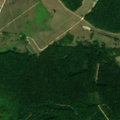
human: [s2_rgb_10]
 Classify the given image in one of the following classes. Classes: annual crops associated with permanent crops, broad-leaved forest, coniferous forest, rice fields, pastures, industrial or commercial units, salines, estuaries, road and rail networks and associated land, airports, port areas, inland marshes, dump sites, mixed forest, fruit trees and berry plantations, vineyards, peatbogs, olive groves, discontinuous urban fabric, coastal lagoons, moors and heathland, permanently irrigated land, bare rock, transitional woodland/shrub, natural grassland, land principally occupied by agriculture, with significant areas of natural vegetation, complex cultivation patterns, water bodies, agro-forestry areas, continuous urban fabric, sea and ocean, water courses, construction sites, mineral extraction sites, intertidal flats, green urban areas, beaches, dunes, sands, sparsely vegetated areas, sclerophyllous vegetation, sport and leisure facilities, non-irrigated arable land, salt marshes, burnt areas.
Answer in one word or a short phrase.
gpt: pastures, broad-leaved forest, mixed forest